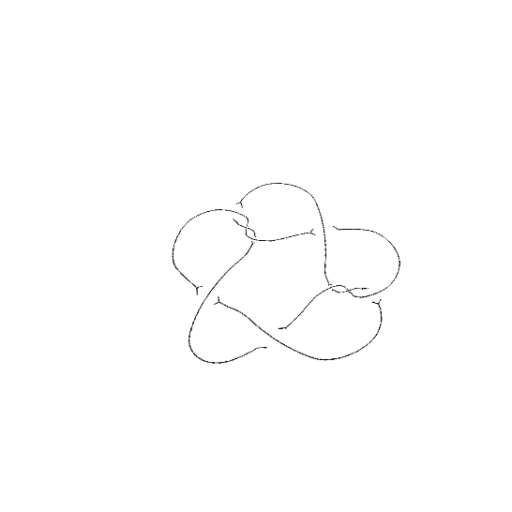
Crossing number: 9